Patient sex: M
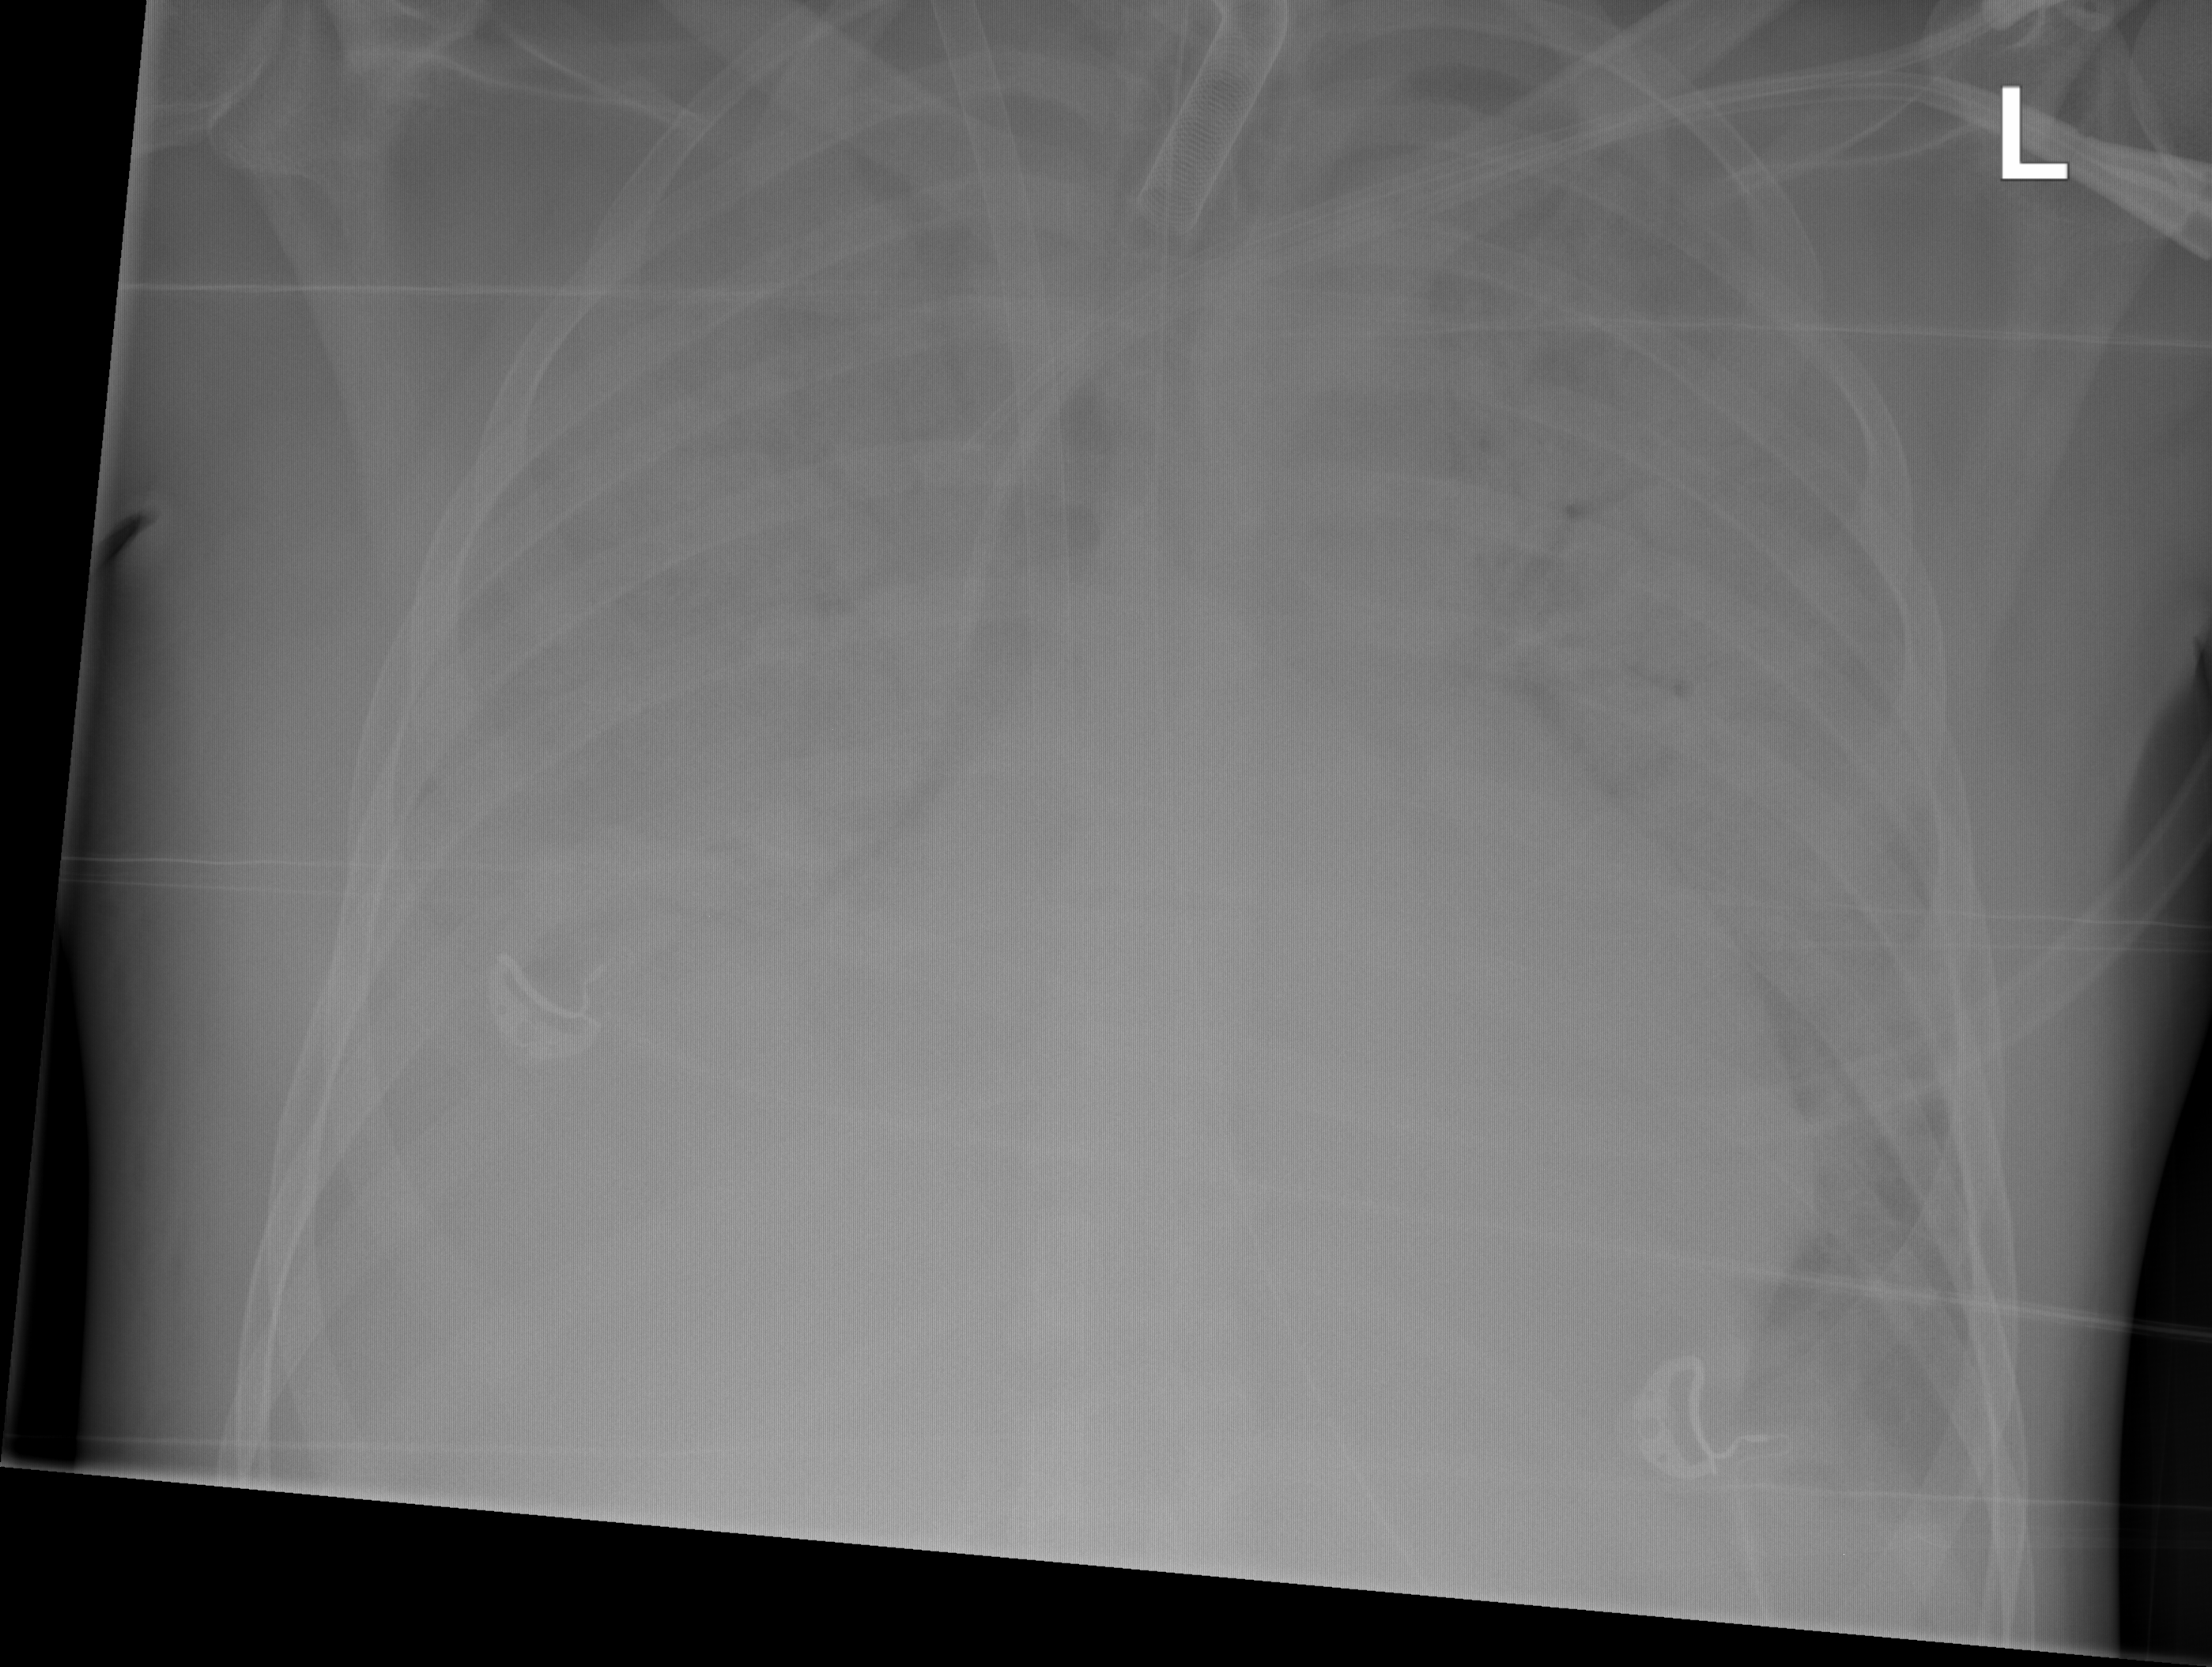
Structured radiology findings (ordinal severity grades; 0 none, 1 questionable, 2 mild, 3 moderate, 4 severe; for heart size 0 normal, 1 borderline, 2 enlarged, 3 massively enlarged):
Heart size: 2
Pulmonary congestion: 2
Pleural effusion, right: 2
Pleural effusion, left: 2
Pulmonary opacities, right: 4
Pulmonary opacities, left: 4
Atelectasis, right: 3
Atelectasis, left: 3